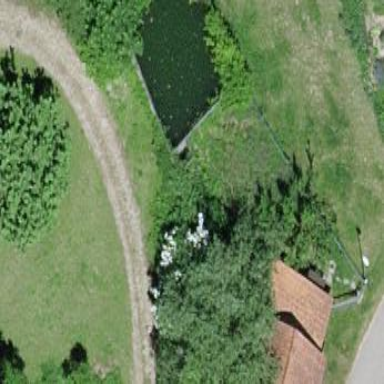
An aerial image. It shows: Emergency water tank in natural water setting.